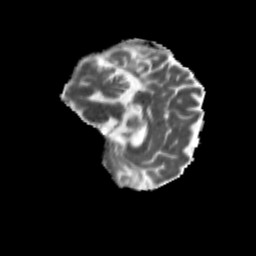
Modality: MD
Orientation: sagittal
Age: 62
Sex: male
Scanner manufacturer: siemens
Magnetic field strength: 3 T
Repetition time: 4.71 s
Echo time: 0.0906 s